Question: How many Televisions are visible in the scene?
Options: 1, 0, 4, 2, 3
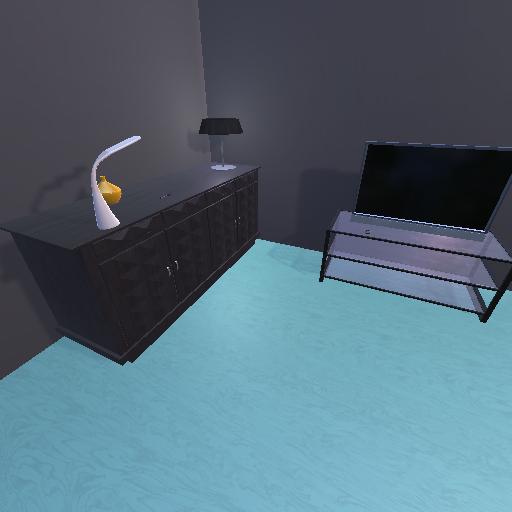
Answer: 1